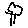
Label: tree